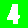
Digit: 4